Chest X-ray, PA view. Patient: 43 years old, sex F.
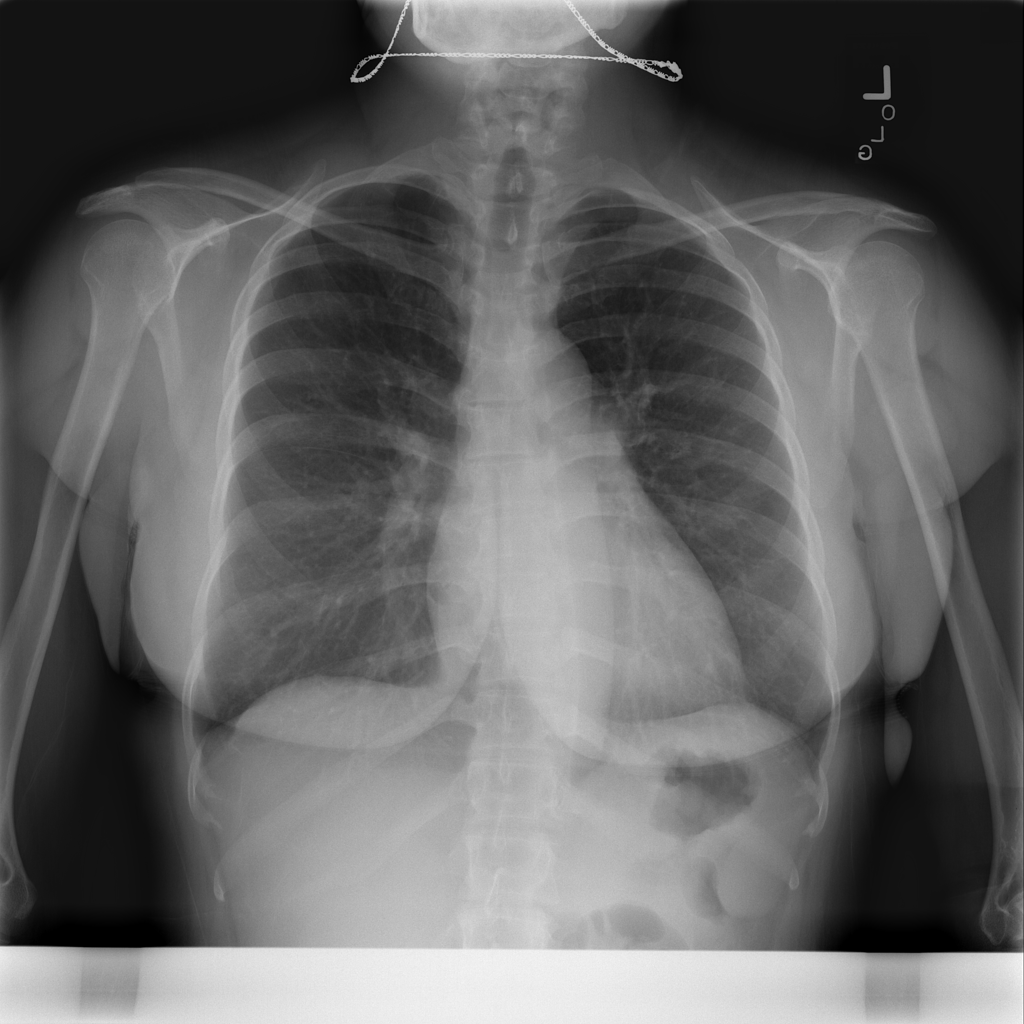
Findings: No Finding